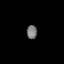
Tissue: lung
Cell type: Endothelial cells
Senescence score: 0.5754
Nuclear area (px): 140
Mean DAPI intensity: 117.579